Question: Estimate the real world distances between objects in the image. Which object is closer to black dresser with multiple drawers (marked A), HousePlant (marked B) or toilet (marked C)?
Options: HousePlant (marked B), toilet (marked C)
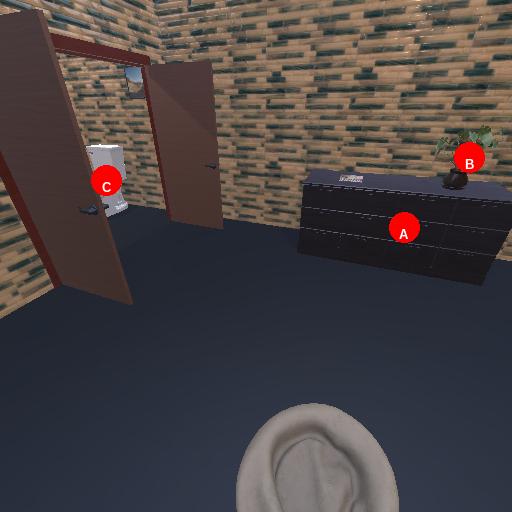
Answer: HousePlant (marked B)